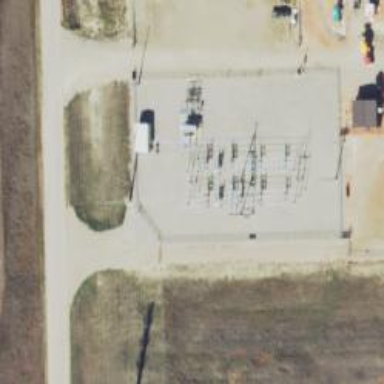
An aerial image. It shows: Switch used for power control.